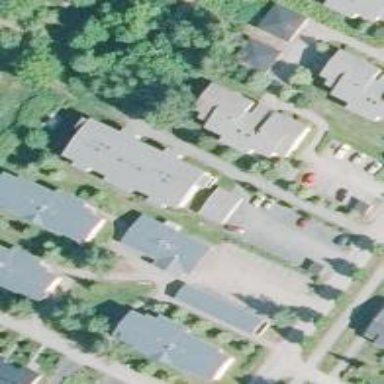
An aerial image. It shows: Living street.